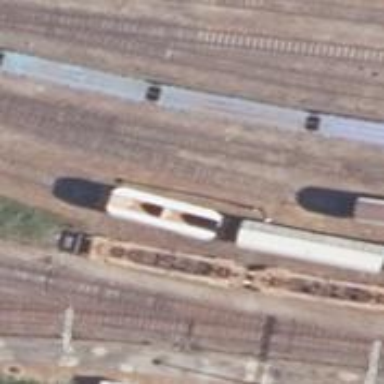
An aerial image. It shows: Railway yard used for servicing trains.